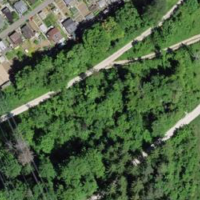
EUNIS habitat code: 41
Species observed at this site:
Cardamine pratensis